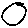
Label: circle